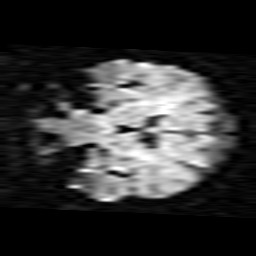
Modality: TRACE
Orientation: coronal
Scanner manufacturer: siemens
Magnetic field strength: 1.5 T
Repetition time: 16.8 s
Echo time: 0.119 s